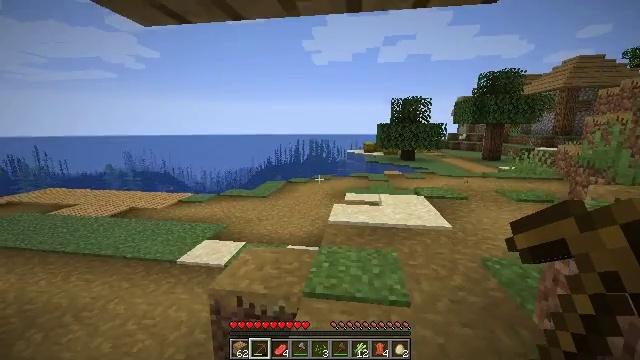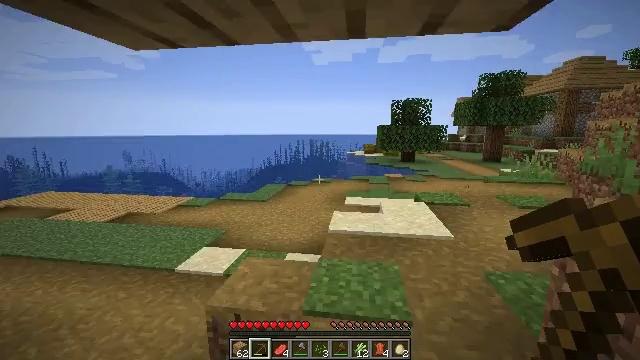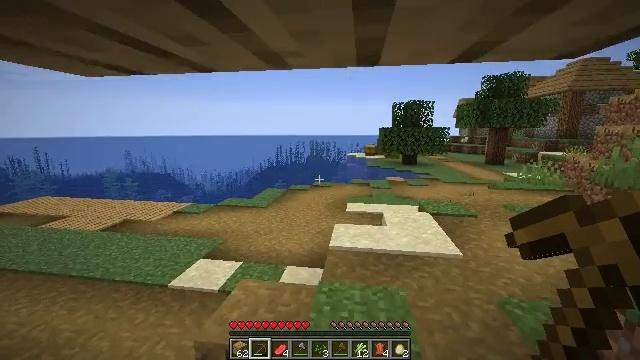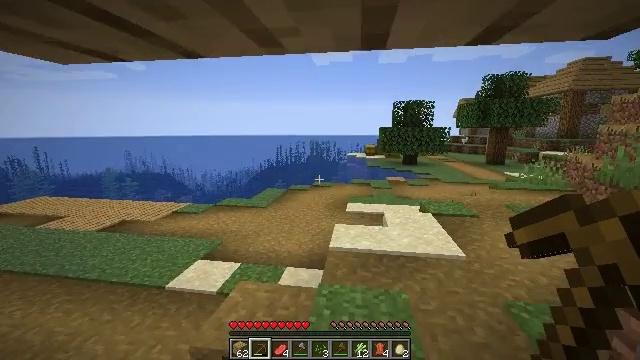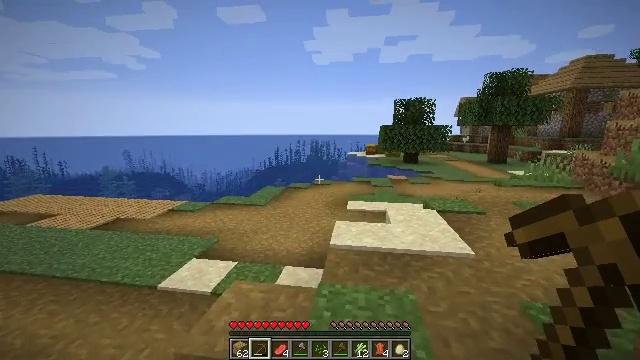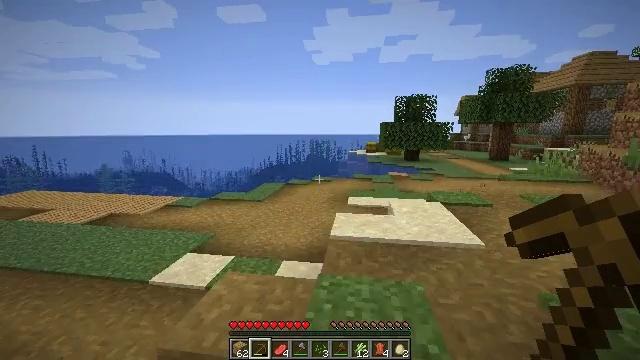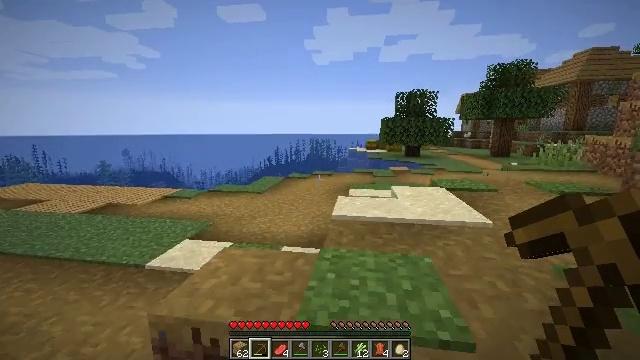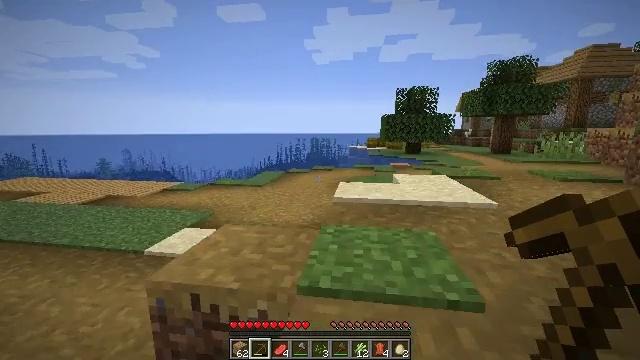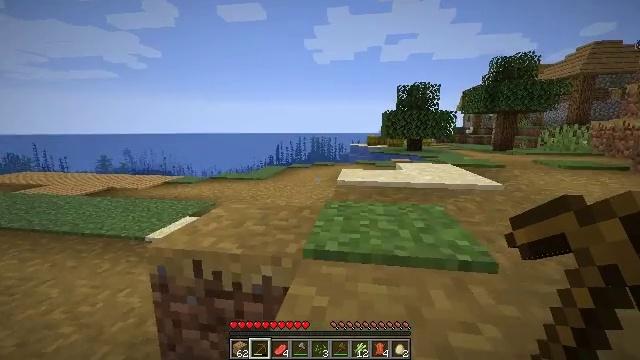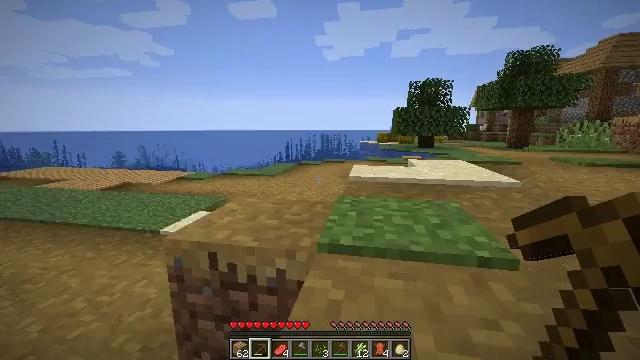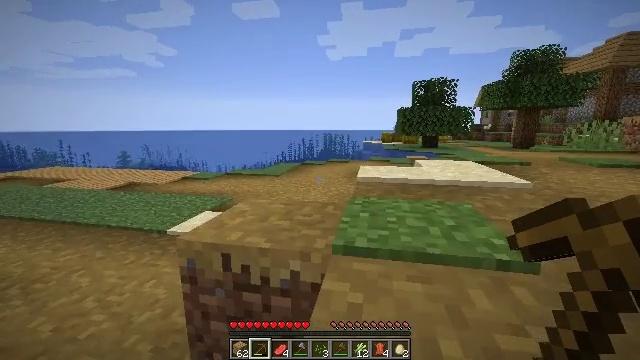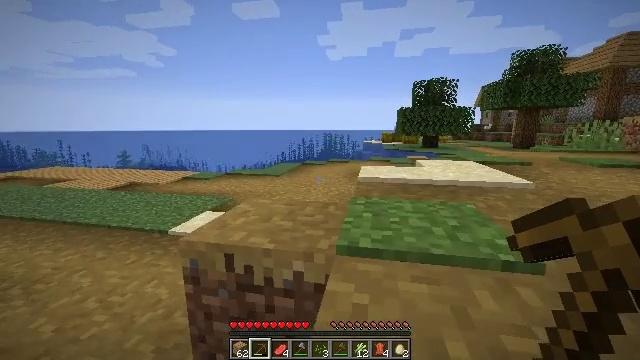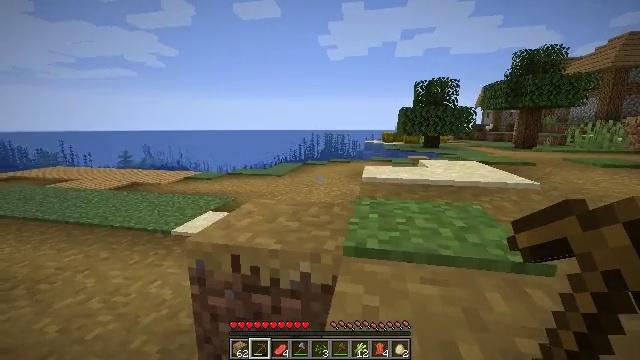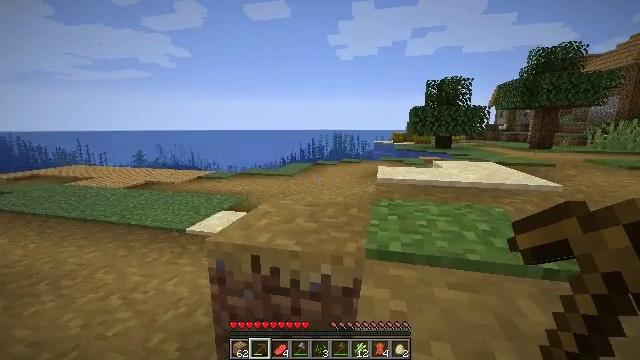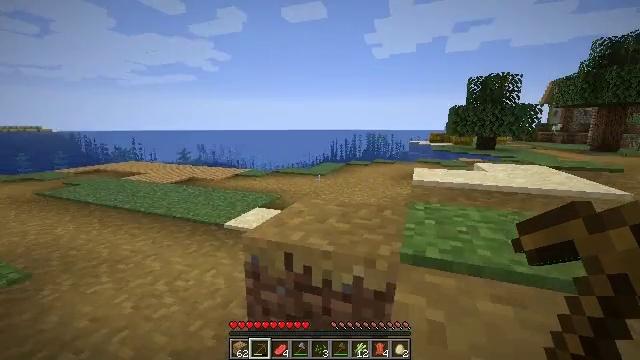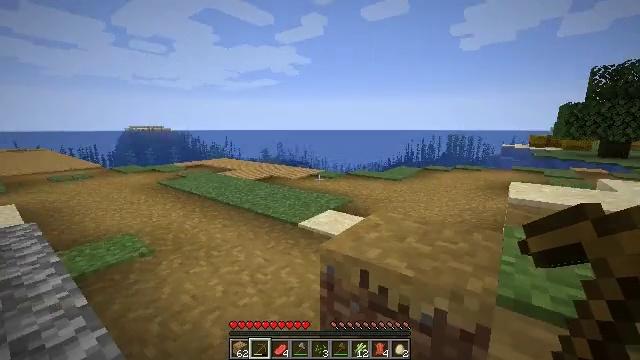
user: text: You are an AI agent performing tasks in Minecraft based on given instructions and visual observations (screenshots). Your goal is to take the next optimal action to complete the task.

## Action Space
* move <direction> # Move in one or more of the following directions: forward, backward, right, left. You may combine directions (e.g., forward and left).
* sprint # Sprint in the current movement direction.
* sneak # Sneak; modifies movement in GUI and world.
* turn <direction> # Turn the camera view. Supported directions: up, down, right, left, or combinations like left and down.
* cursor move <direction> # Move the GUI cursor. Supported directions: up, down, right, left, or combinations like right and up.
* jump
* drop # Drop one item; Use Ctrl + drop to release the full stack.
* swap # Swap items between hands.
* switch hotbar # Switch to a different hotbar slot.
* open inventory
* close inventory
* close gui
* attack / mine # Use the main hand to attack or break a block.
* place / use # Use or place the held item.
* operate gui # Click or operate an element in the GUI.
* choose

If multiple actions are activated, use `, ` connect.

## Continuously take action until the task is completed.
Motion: motion action
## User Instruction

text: Mine oak leaves.
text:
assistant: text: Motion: move forward, jump
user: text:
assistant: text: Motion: move forward, jump
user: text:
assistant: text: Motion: move forward, jump
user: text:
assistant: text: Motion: move forward
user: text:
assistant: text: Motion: move forward
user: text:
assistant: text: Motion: move forward
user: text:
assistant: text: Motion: move forward
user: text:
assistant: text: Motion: move forward
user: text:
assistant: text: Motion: move forward, turn left
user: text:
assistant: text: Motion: move forward
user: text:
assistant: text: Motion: move forward
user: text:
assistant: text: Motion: move forward
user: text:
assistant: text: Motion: move forward, turn left
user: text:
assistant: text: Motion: move forward, turn left
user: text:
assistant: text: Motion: move forward, turn left, jump
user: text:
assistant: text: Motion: move forward, turn left, jump
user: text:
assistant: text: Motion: move forward, turn left, jump
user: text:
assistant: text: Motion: move forward, turn left, jump
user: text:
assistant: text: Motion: move forward
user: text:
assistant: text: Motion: move forward
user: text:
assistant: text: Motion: move forward
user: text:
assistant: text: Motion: move forward
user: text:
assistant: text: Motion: move forward
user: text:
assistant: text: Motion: move forward
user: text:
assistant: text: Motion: move forward
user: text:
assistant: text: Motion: move forward
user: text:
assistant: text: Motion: move forward
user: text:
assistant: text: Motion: move forward
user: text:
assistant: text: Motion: move forward
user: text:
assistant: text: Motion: move forward